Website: ulta-beauty
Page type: delivery-shipping
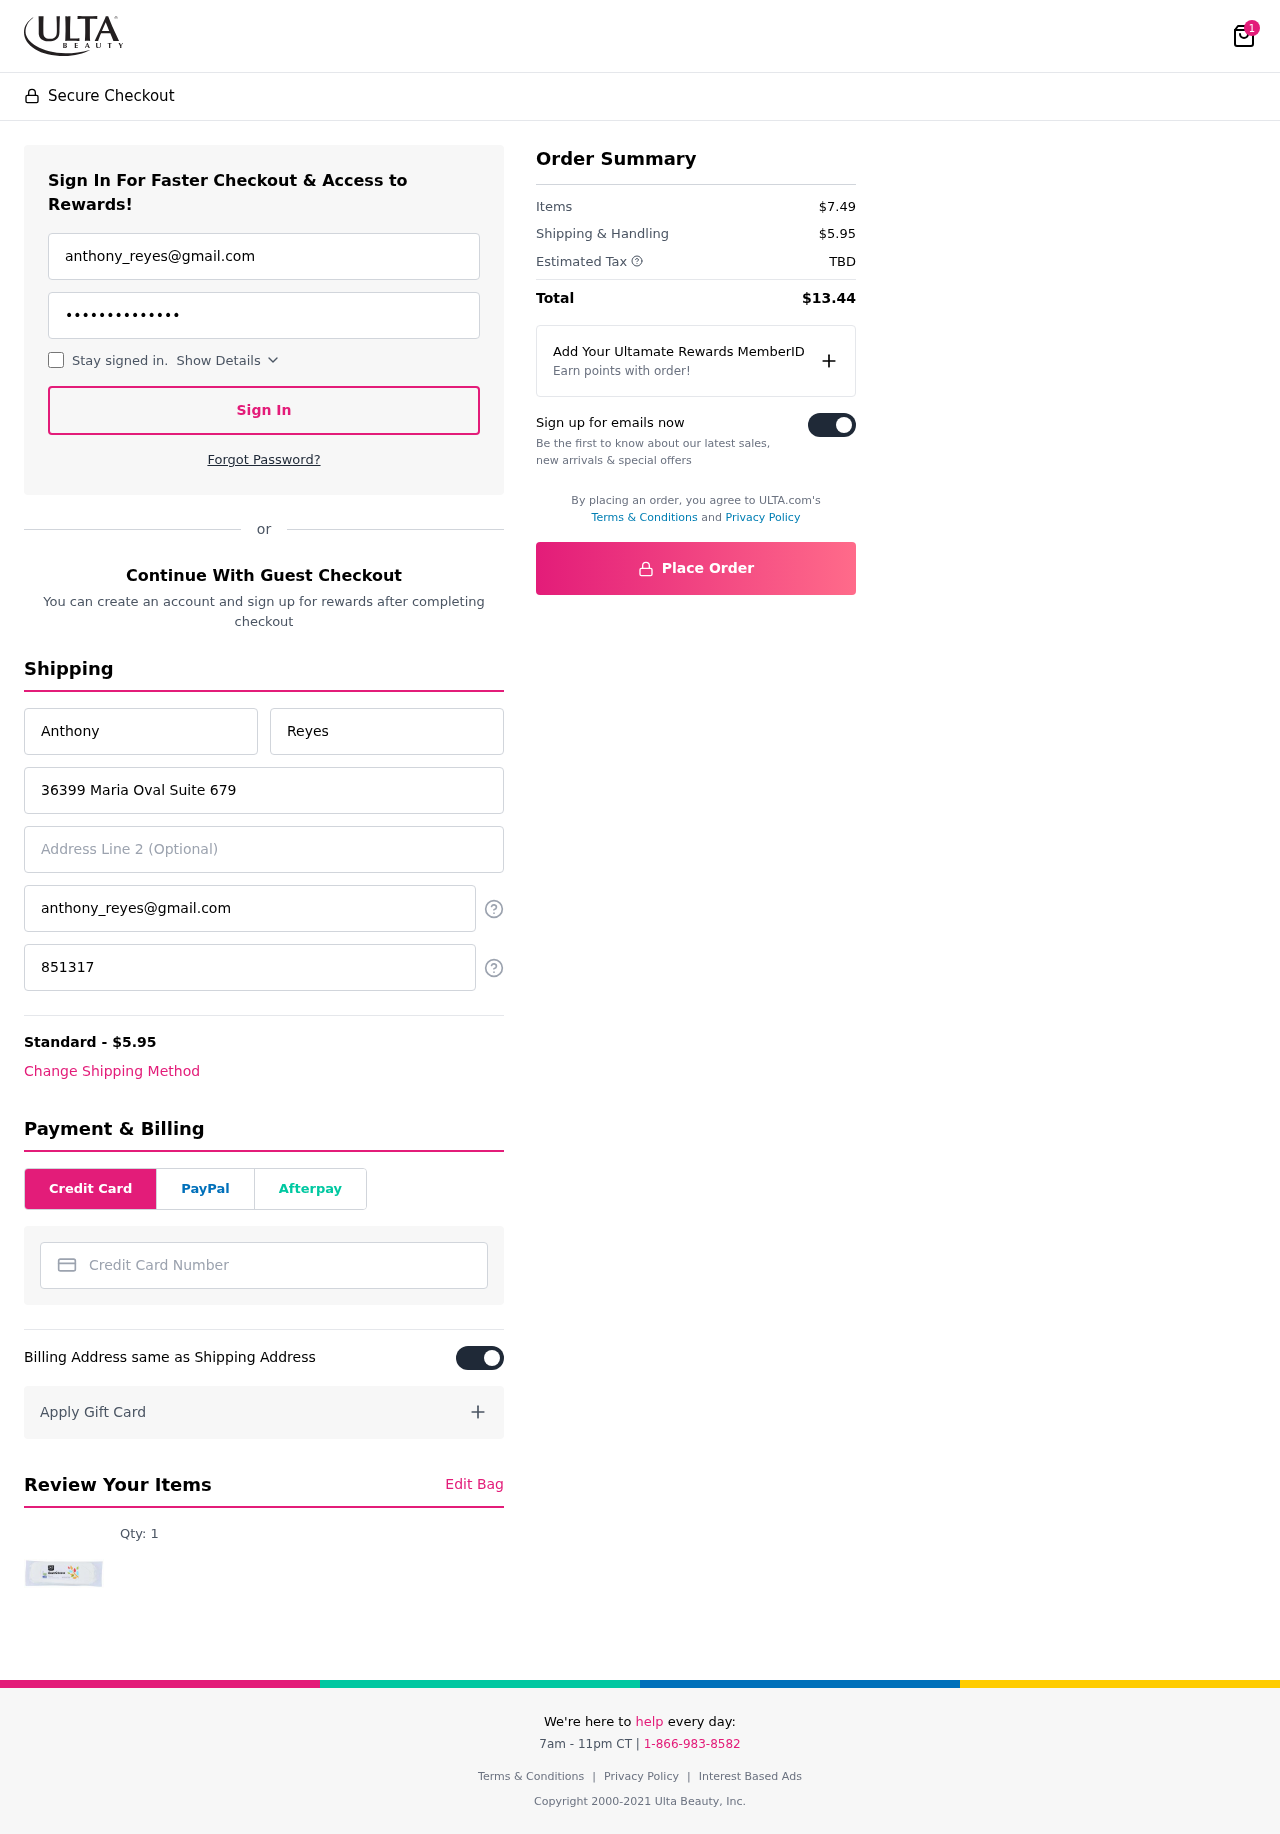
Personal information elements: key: PII_CARD_NUMBER
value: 3728 9823 0945 245
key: PII_EMAIL
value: anthony_reyes@gmail.com
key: PII_EMAIL2
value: anthony_reyes@gmail.com
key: PII_FIRSTNAME
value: Anthony
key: PII_LASTNAME
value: Reyes
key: PII_PHONE
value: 8513171321
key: PII_STREET
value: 36399 Maria Oval Suite 679
Product elements: key: PRODUCT1_QUANTITY
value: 1
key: PRODUCT1
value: Qty: 1
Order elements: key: ORDER_NUM_ITEMS
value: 1
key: ORDER_SHIPPING_COST
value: $5.95
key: ORDER_SUBTOTAL
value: $7.49
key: ORDER_TAX
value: TBD
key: ORDER_TOTAL
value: $13.44